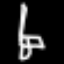
Label: chair